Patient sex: F
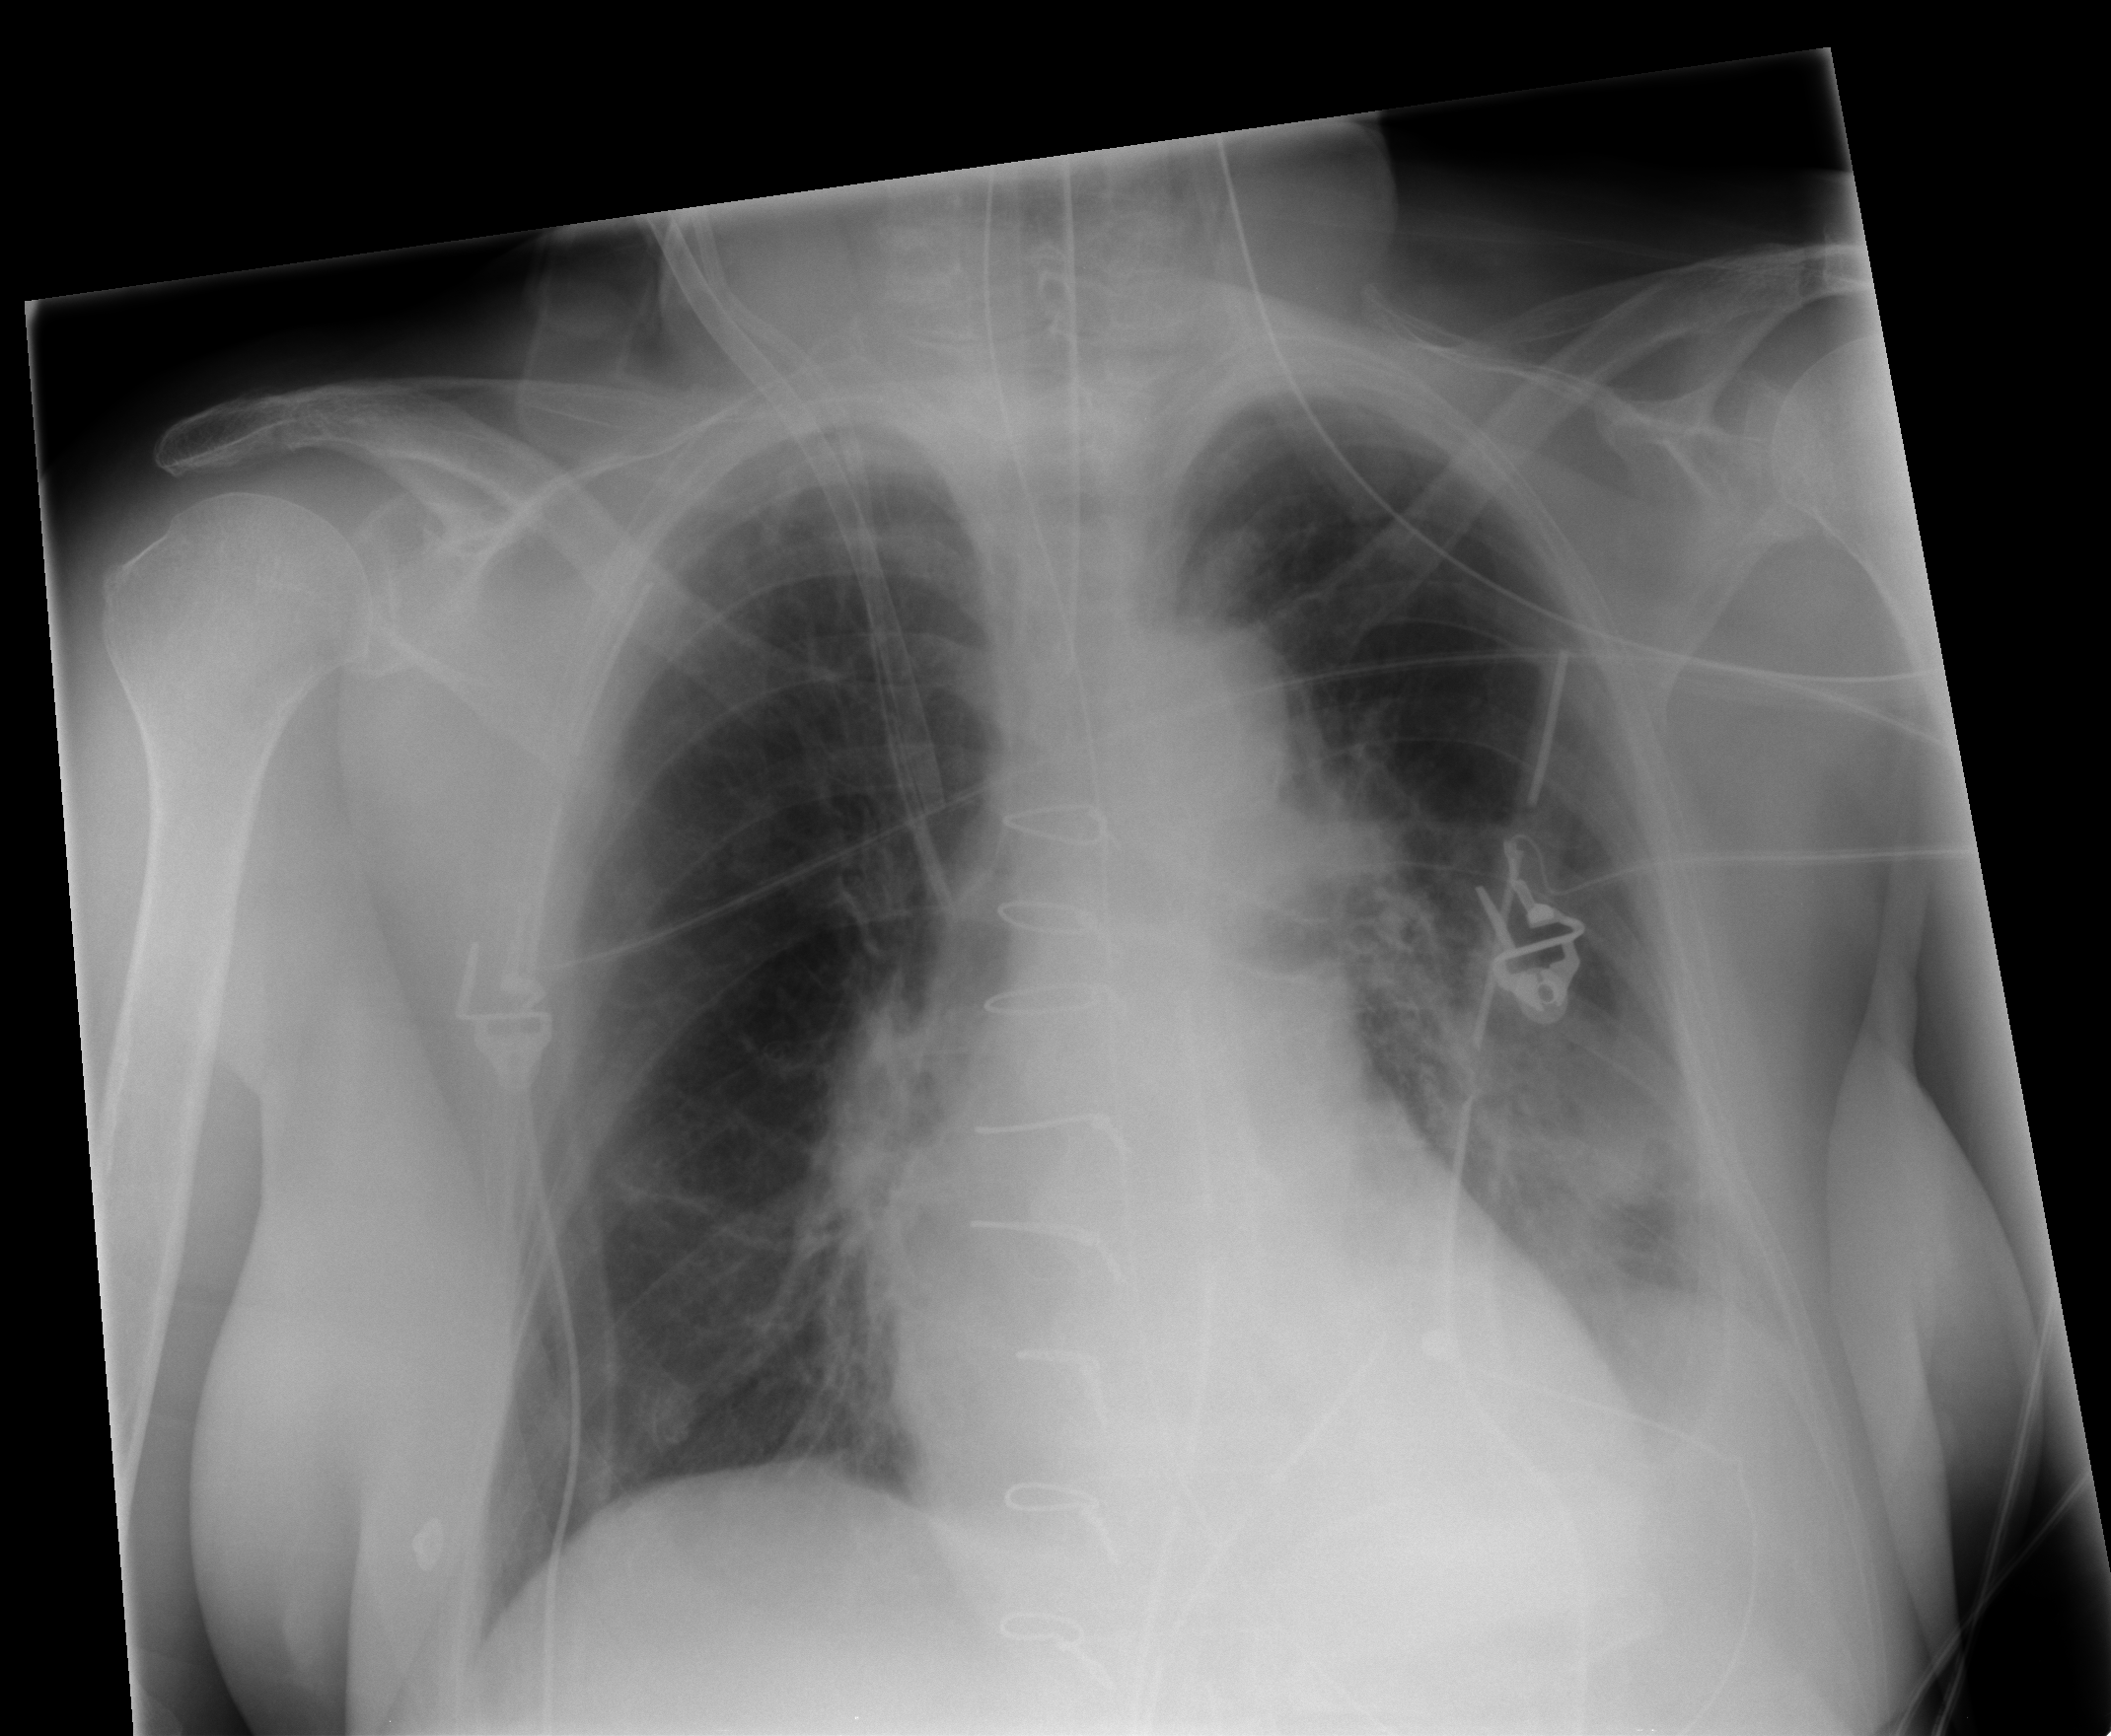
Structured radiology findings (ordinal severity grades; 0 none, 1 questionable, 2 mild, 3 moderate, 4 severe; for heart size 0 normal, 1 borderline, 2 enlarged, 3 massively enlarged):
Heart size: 0
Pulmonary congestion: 0
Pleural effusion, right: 0
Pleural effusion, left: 2
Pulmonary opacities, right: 0
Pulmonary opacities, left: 2
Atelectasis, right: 2
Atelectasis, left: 2